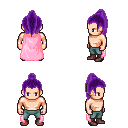
a pixel art fantasy rpg character, male body template, human, light skin, pink cape, teal pants, purple long topknot hairstyle, maroon shoes, four views (front, back, left, right), 2x2 character sprite sheet, small pixel art, hard edges, no anti-aliasing